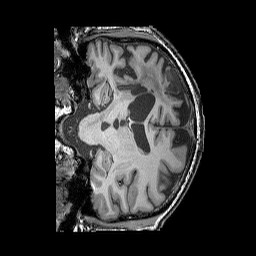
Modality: T1w
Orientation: coronal
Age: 56
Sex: male
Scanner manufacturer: siemens
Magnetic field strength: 3 T
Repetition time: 2.25 s
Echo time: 0.00411 s